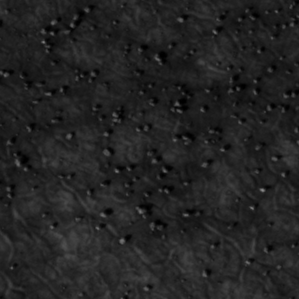
Label: non_frost